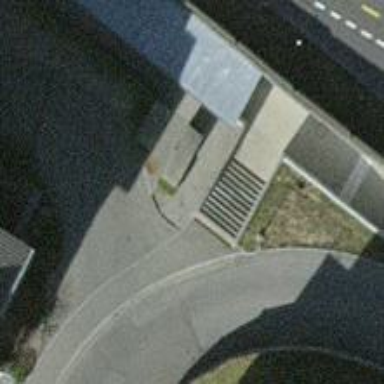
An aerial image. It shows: Footway with concrete surface.